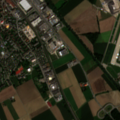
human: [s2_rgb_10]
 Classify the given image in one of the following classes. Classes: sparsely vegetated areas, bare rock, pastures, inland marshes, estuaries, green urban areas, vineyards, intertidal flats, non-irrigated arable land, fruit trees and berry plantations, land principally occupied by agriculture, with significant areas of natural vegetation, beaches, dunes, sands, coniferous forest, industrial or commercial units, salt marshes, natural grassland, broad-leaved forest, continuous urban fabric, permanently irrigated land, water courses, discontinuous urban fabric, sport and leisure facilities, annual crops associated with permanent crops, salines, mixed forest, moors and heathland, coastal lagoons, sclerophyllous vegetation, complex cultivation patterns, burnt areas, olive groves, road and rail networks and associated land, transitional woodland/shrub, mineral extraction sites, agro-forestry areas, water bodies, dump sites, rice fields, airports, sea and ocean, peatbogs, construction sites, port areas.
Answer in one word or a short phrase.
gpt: discontinuous urban fabric, industrial or commercial units, airports, non-irrigated arable land, mixed forest